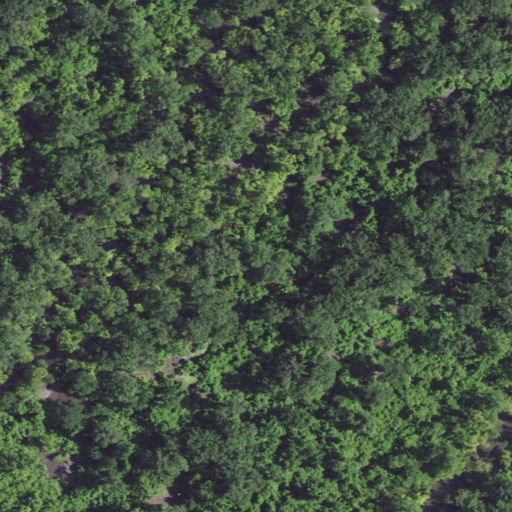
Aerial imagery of island in Illinois named Mosenthein Island containing woody wetlands and herbaceous wetlands